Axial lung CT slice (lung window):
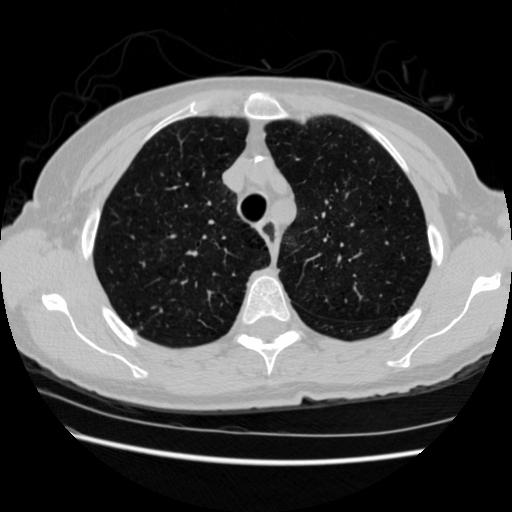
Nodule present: no